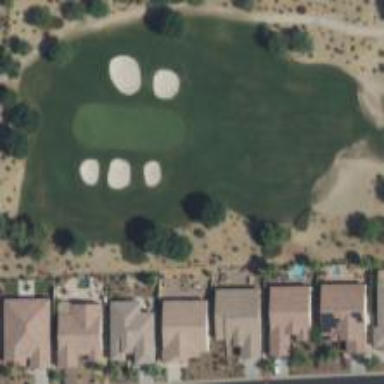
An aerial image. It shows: Rough area on grassy golf course.